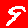
Digit: 9